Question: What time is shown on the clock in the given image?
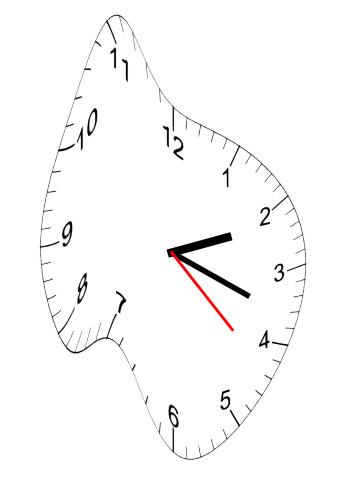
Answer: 02:18:22